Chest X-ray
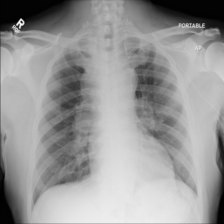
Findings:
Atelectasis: negative
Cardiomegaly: negative
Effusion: negative
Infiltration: negative
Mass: positive
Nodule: negative
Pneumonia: negative
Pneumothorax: negative
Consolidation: negative
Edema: negative
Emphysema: negative
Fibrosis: negative
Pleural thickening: negative
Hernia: negative